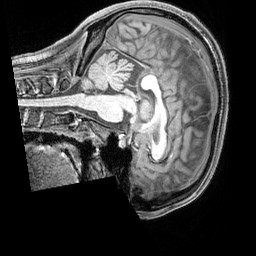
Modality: T1w
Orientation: sagittal
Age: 21
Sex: female
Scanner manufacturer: siemens
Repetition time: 2.3 s
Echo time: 0.00226 s